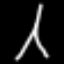
Label: The Eiffel Tower